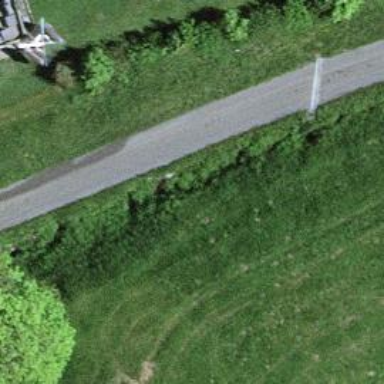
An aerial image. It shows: Gravel track with track type of grade3.